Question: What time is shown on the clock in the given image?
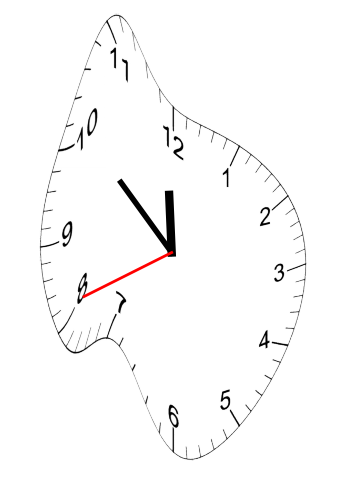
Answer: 11:51:41